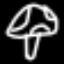
Label: mushroom